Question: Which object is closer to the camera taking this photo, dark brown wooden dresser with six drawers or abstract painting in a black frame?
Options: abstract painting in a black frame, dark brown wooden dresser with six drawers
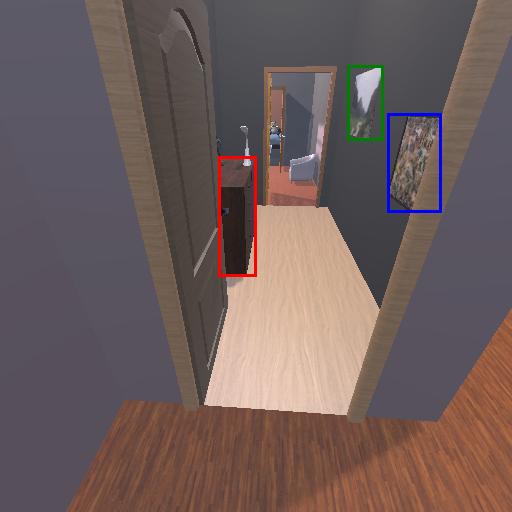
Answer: abstract painting in a black frame